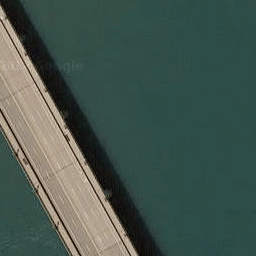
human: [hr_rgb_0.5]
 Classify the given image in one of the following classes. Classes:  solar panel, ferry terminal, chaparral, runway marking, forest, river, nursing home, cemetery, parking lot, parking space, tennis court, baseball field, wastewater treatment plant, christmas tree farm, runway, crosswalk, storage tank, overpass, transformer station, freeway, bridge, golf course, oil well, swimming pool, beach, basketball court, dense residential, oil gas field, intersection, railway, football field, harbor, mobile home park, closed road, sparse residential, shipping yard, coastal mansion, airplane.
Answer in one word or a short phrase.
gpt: bridge